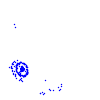
Particle: electron